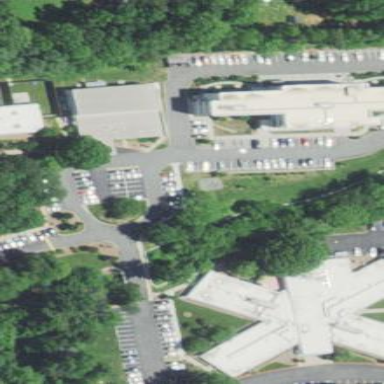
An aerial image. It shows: Healthcare facility identified as hospital.